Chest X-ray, AP view. Patient: 60 years old, sex F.
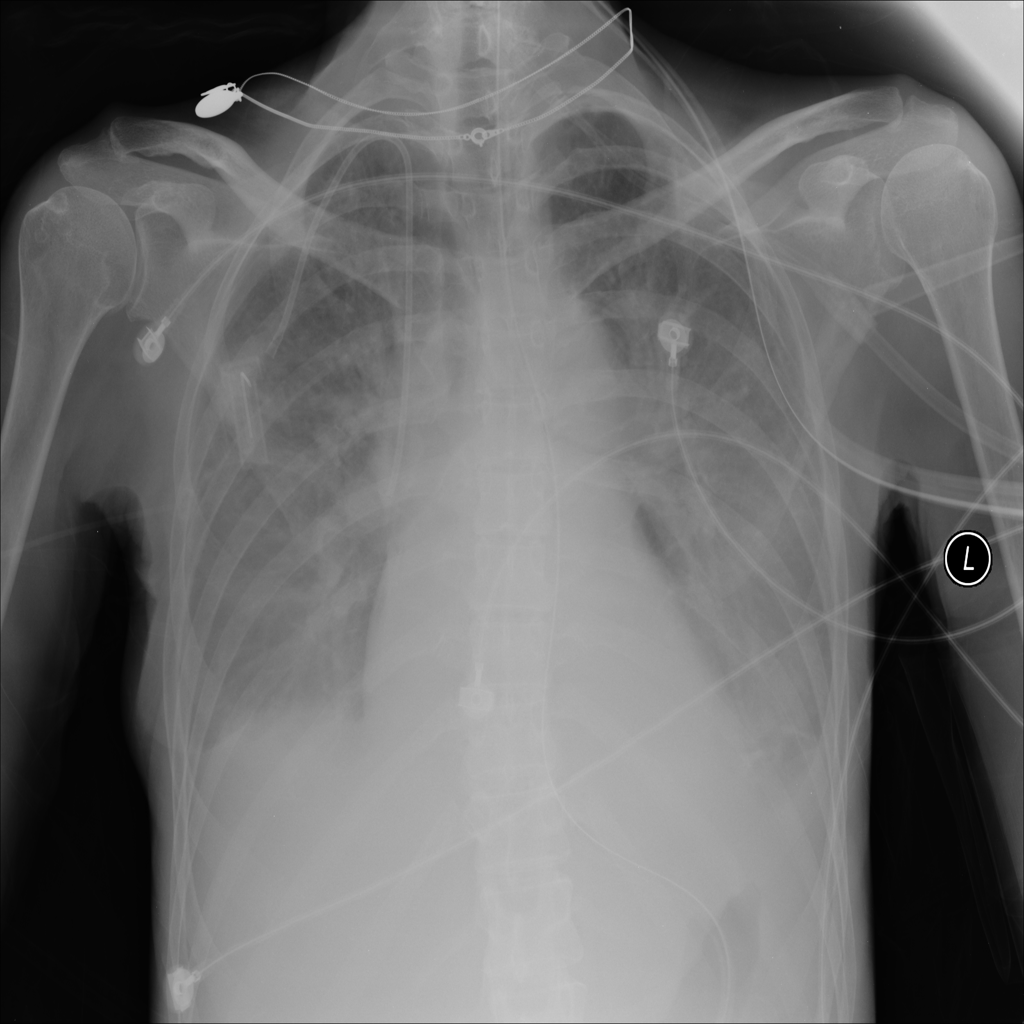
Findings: Edema, Effusion, Infiltration